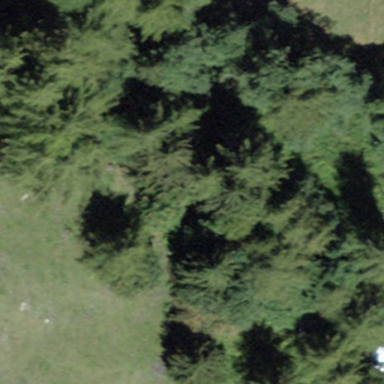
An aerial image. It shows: Forest area.